Question: I have a bank of data that is updated monthly. I need to analyze said data to determine first all values below '64', then I need to look for two consecutive instances of this event. Once found, I would like a value returned to indicate this vendor is a problem.
The second piece of the puzzle is that I also need to analyze the data for three consecutive instance of values above '64' if the vendor has been labeled as problem.
I am not sure if VBA is appropriate or a formula approach will work. I am able to write most VBA code and work with basic formula. Example here:

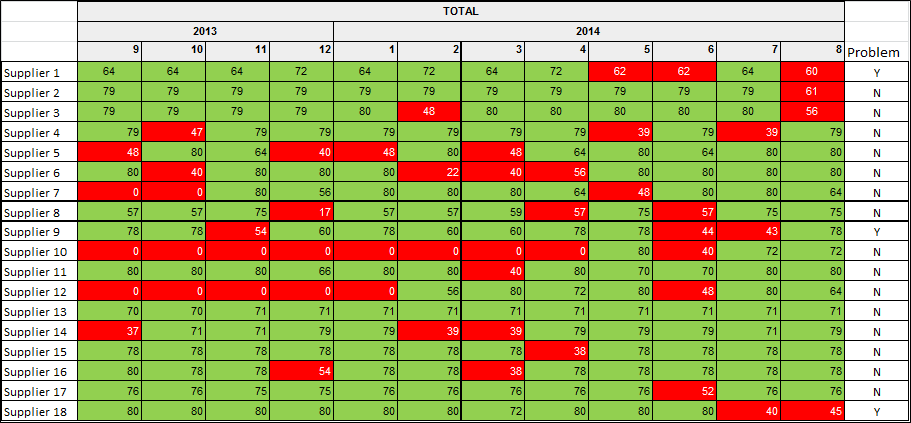
Answer: This code assumes your data starts in cell B4 (such as your picture suggests) and outputs a problem if under 64 is found twice in a row. However, if above 64 is found 3 times in a row AFTER the issue, it returns "N" for no problem:
'''
Sub VendorProblems()
Dim cl As Long, LastRow As Long, i As Long, LastCL As Long, Problem As String
LastRow = ActiveSheet.Range("A" & Rows.Count).End(xlUp).Row
LastCL = ActiveSheet.Cells(4, Columns.Count).End(xlToLeft).Column - 1
For i = 4 To LastRow
Problem = ""
For cl = 2 To LastCL
Set r1 = Cells(i, cl)
Set r2 = r1.Offset(0, 1)
Set r3 = r1.Offset(0, 2)
If r1.Value < 64 And r2.Value < 64 Then
Problem = "Y"
Else
End If
If r1.Value >= 64 And r2.Value >= 64 And r3.Value >= 64 Then
Problem = "N"
Else
End If
Next cl
If Problem = "Y" Then
Cells(i, LastCL + 1).Value = "Y"
Else
Cells(i, LastCL + 1).Value = "N"
End If
Next i
End Sub
'''